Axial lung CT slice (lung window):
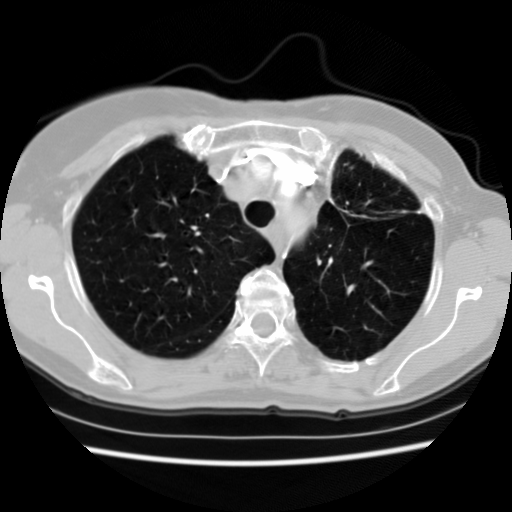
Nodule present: no